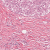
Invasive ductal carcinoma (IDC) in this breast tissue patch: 0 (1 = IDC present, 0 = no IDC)